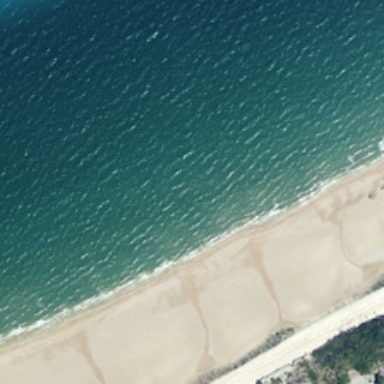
A large piece of ocean is near a beach .